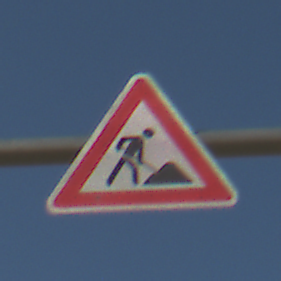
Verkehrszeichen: Arbeitsstelle
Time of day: MorningAfternoon
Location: Outdoor (Nature)
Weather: PartlyCloudy
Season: NotSpecified
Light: Natural